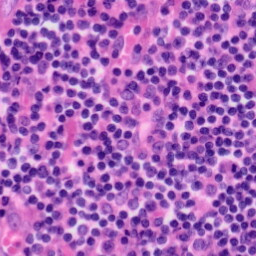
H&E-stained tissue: Tonsil